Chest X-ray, PA view. Patient: 11 years old, sex M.
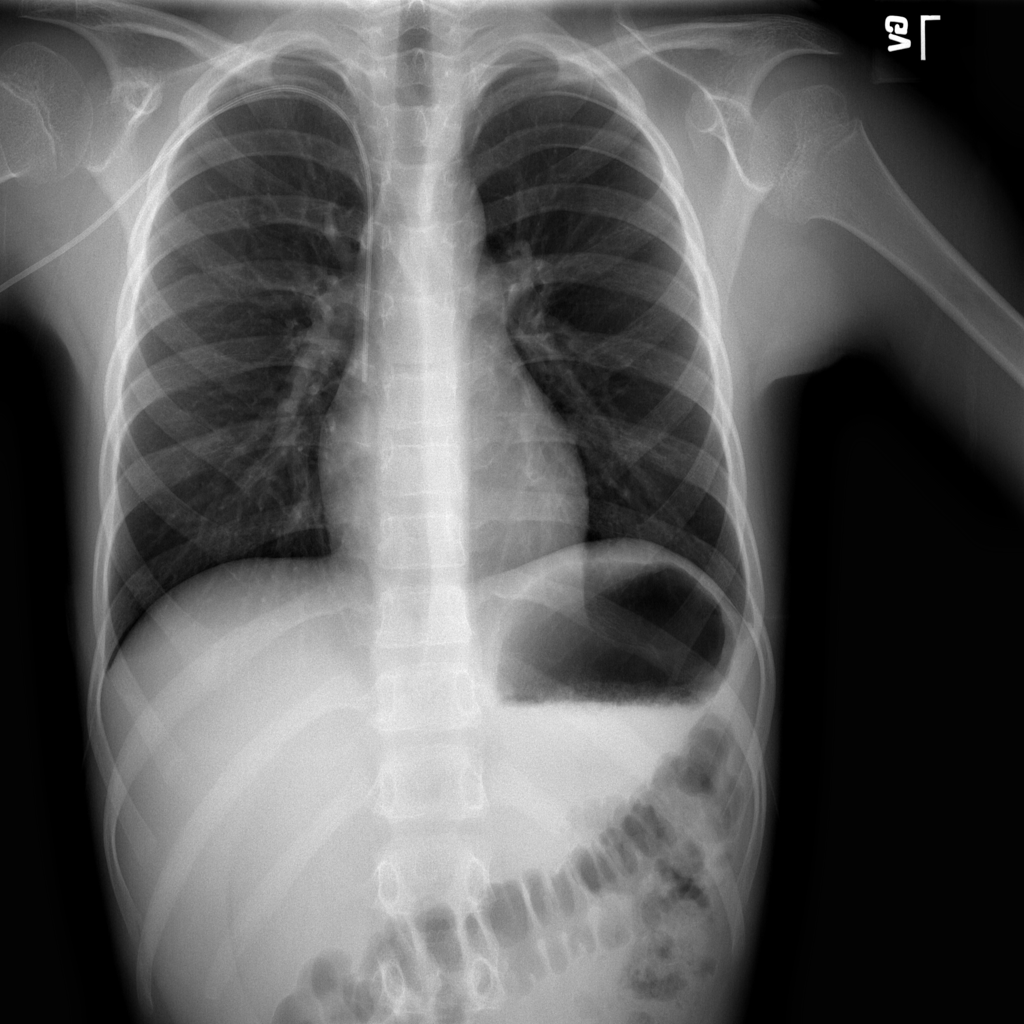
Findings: No Finding